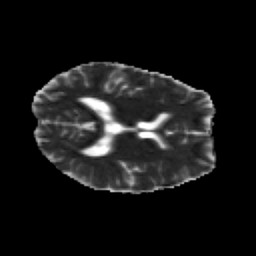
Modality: MD
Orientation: axial
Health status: healthy
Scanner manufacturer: siemens
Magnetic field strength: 3 T
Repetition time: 12 s
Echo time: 0.092 s